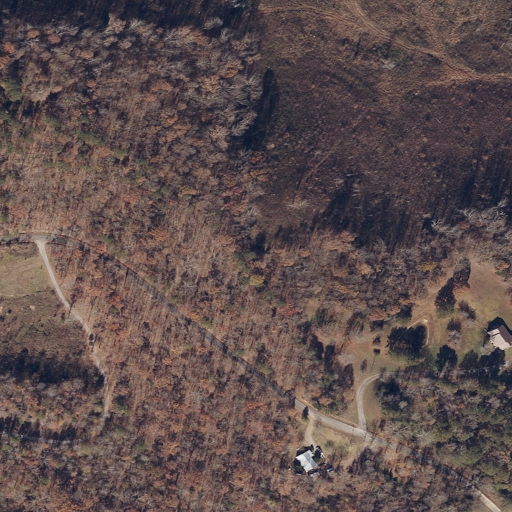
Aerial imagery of ridge(s) in Alabama named Pleasant Ridge containing deciduous forest, shrub, open development, mixed forest, grassland, and low intensity development